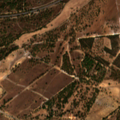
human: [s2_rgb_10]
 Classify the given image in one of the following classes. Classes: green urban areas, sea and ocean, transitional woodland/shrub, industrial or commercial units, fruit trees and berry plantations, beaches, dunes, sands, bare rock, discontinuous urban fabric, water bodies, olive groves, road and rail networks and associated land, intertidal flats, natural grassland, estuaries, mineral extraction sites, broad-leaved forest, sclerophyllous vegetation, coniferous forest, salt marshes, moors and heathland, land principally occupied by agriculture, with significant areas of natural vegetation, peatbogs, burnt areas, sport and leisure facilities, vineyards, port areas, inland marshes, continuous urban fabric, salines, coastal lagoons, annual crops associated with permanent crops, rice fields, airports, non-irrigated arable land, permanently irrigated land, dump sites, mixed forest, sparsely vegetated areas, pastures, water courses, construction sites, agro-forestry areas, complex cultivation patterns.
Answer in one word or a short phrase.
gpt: non-irrigated arable land, olive groves, complex cultivation patterns, agro-forestry areas, broad-leaved forest, transitional woodland/shrub